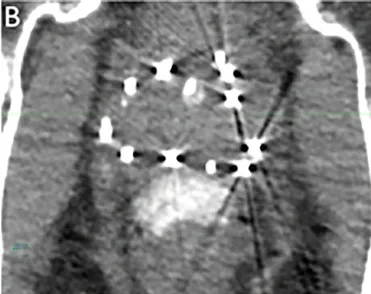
SpaceOAR Vue.
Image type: radiology (ct)